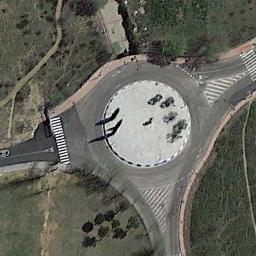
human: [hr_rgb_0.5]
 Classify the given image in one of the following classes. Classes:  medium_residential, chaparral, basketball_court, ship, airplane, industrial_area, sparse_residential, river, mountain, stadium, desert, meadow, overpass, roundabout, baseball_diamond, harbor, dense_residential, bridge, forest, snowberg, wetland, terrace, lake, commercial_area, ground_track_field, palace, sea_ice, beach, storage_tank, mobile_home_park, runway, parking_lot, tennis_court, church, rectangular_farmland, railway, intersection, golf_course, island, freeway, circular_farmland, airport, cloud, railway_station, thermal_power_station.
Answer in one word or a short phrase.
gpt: roundabout